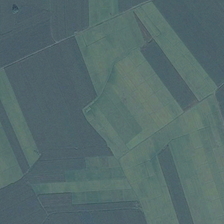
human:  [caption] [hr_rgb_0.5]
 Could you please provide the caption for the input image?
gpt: many pieces of green farmlands are together .

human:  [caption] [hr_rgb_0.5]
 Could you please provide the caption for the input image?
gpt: many pieces of green farmlands are together .

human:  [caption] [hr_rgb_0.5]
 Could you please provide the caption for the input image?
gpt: many pieces of green farmlands are together .

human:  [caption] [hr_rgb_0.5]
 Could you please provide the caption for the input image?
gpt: many pieces of green farmlands are together .

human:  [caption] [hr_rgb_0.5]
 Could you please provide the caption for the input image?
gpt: many pieces of green farmlands are together .